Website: macys
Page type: customer-info-address
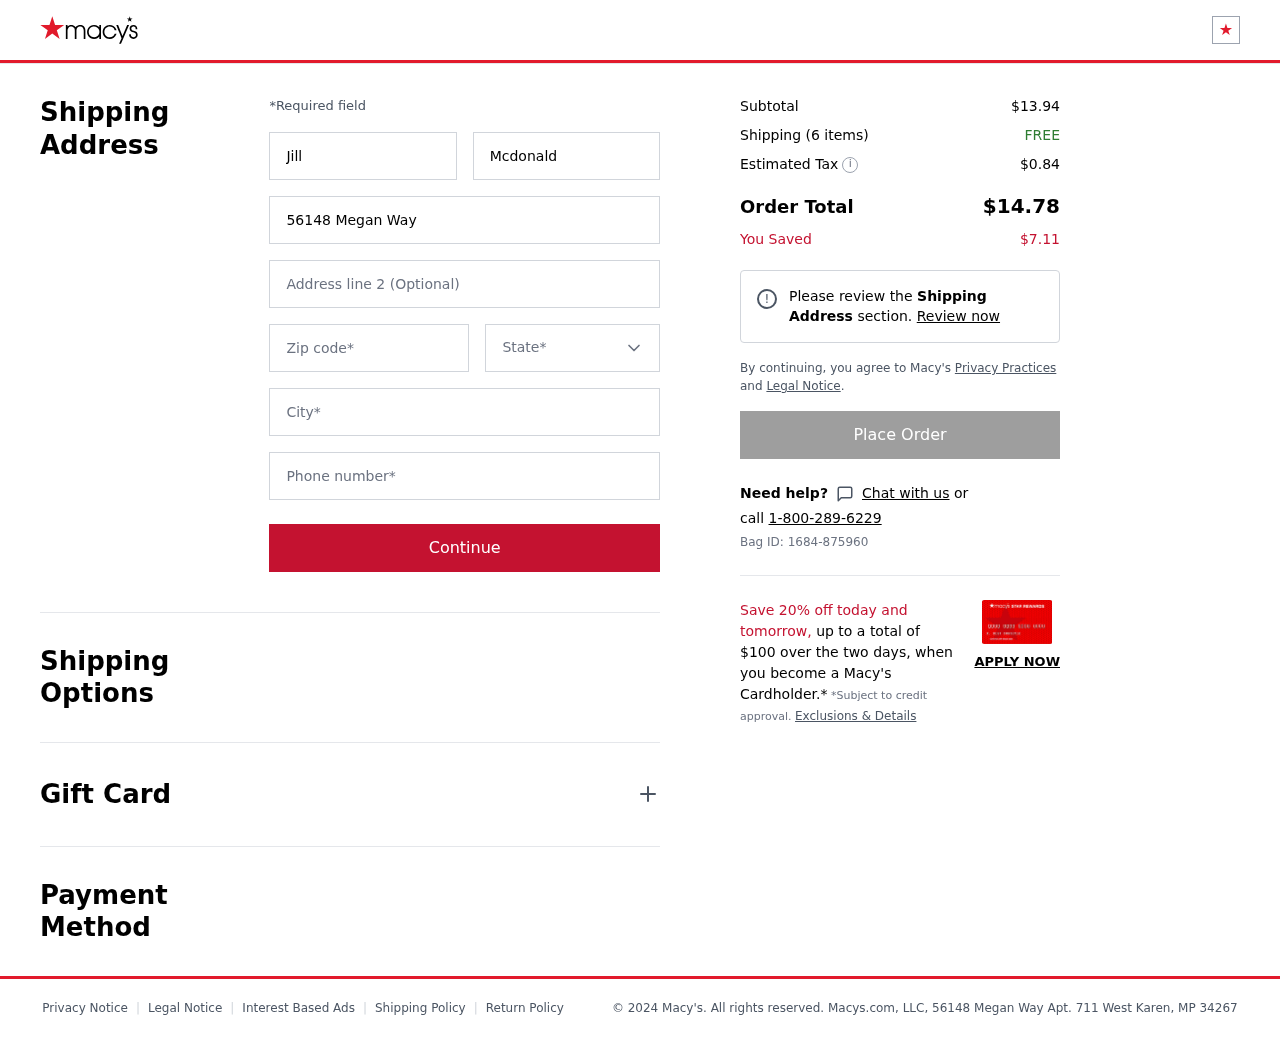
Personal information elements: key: PII_CITY
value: West Karen
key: PII_FIRSTNAME
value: Jill
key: PII_LASTNAME
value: Mcdonald
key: PII_PHONE
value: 9458437466
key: PII_POSTCODE
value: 34267
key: PII_STATE
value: MP
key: PII_STREET
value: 56148 Megan Way Apt. 711
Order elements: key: ORDER_SUBTOTAL
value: $13.94
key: ORDER_NUM_ITEMS
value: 6
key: ORDER_SHIPPING_COST
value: FREE
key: ORDER_TAX
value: $0.84
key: ORDER_TOTAL
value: $14.78
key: ORDER_SAVINGS
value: $7.11
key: ORDER_BAG_ID
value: Bag ID: 1684-875960